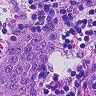
Metastatic tissue present: yes